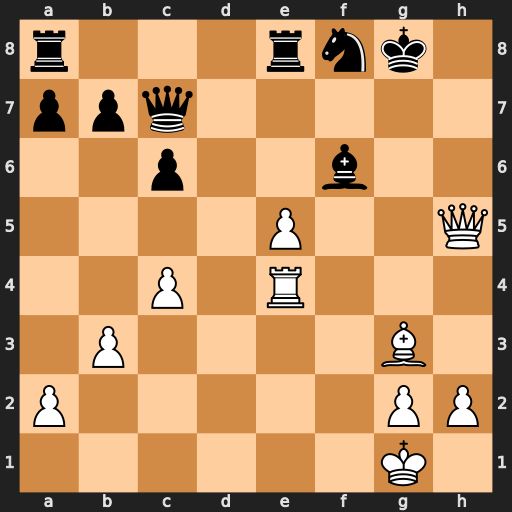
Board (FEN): r3rnk1/ppq5/2p2b2/4P2Q/2P1R3/1P4B1/P5PP/6K1
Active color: w
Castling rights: -
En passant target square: -
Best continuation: exf6 Qh7 f7+ Qxf7 Rg4+